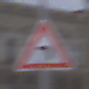
Verkehrszeichen: KurveLinks
Umgebung: Outdoor, Urban
Tageszeit: MorningAfternoon
Wetter: PartlyCloudy
Licht: Natural
Jahreszeit: NotSpecified
Kontrast: LowContrast